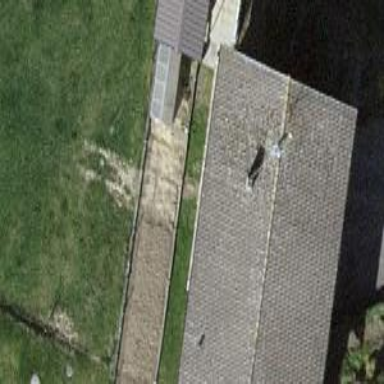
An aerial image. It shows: Simple house.